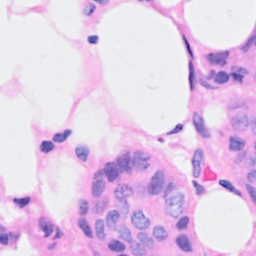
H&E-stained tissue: Breast